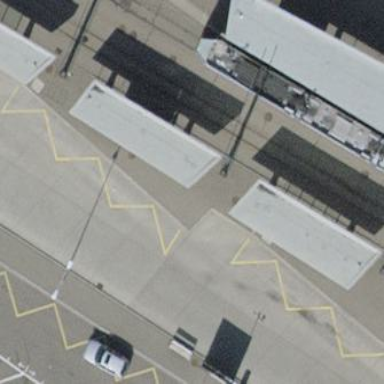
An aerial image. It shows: Shelter for public transport located on the roof of building.